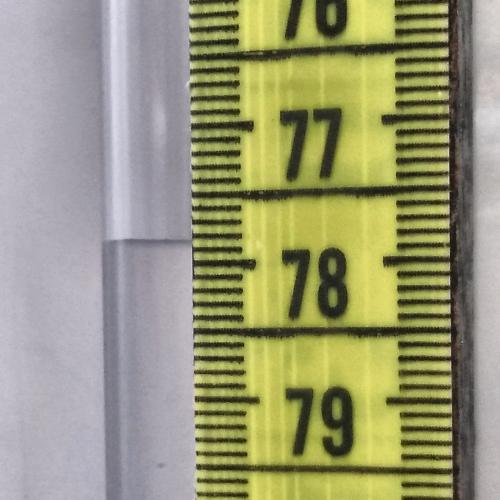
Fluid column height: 77.8 cm